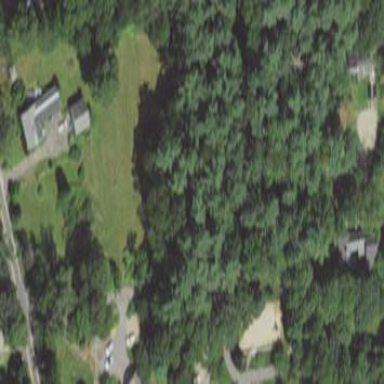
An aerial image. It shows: Forest area.